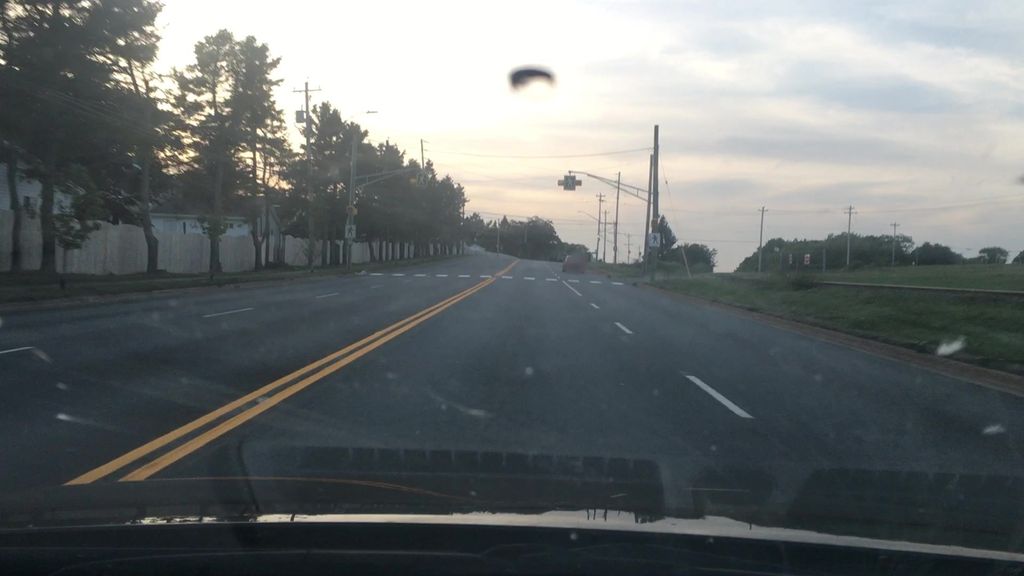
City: halifax